Aerial crown-view tile of a tropical tree (Barro Colorado Island, Panama), acquired 20240611:
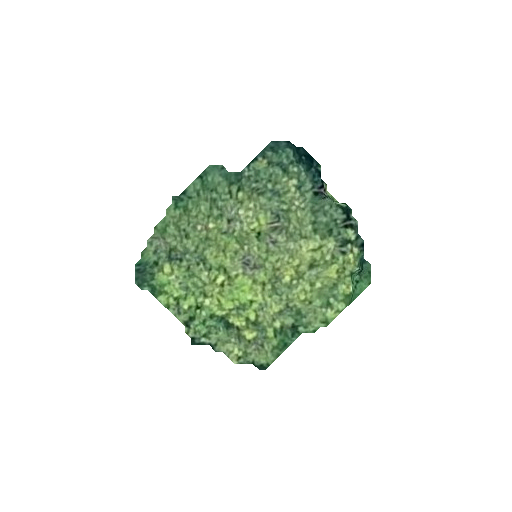
Species: Dendropanax arboreus
GBIF accepted scientific name: Dendropanax arboreus
Crown area: 53.358 m²